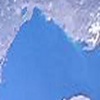
Label: water